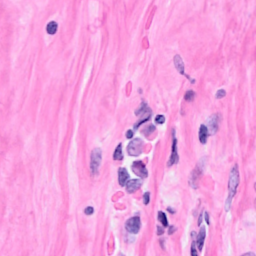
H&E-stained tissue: Breast